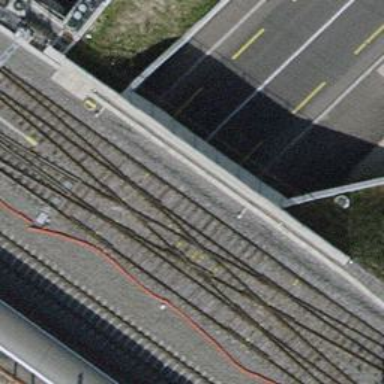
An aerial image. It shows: Railway crossing.